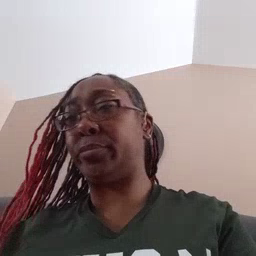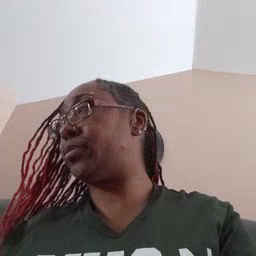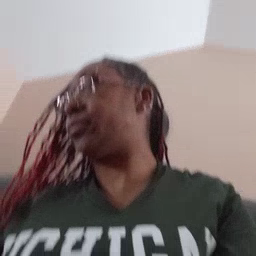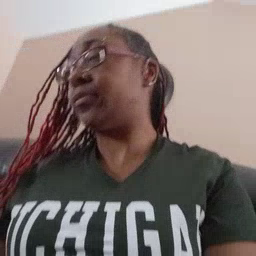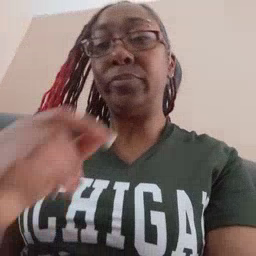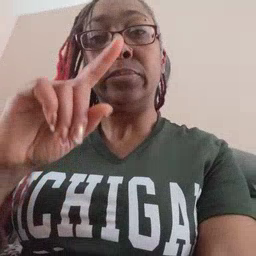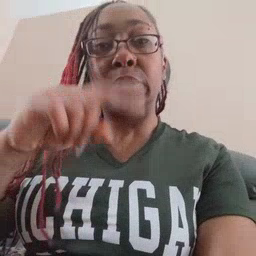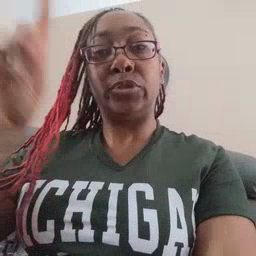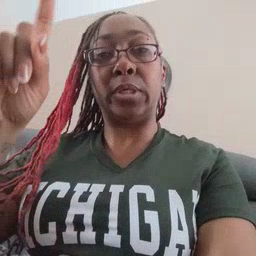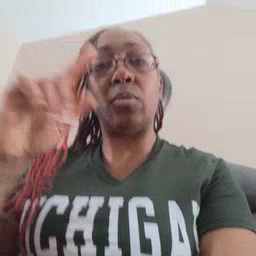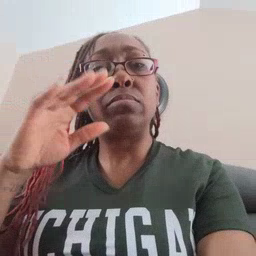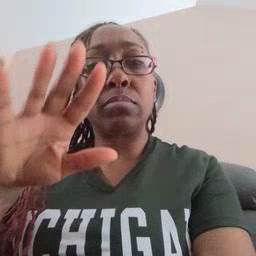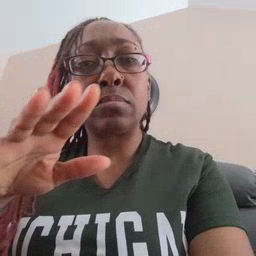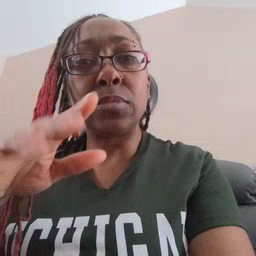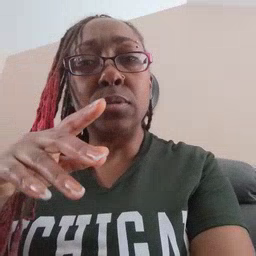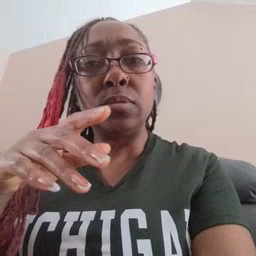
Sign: cheek